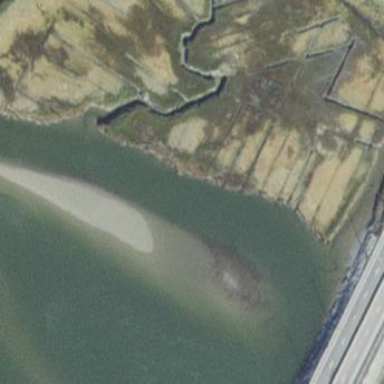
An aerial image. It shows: Tidal wetland featuring tidal flat landscape.